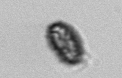
Label: Pseudochattonella_farcimen